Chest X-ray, PA view. Patient: 55 years old, sex F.
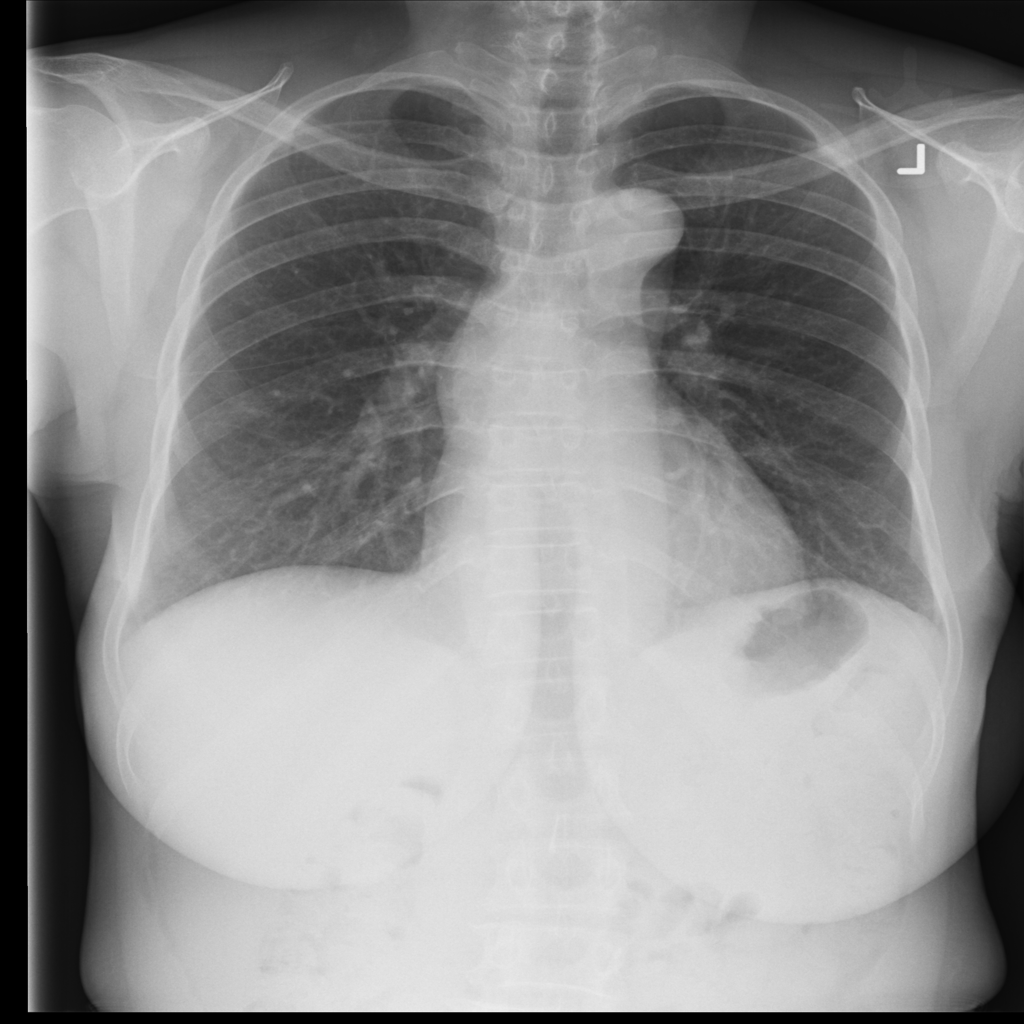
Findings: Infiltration